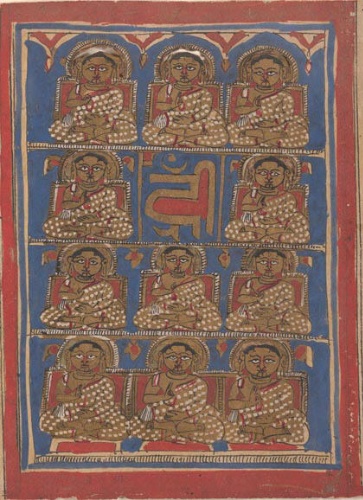
Date: 15th century
Object type: Folio
Classification: Paintings
Medium: Ink, opaque watercolor, and gold on paper
Culture: India (Gujarat)
Dimensions: Overall: 4 3/8 x 10 5/8 in. (11.1 x 27 cm)
Department: Asian Art
Credit line: Rogers Fund, 1955
Accession year: 1955
Repository: Metropolitan Museum of Art, New York, NY